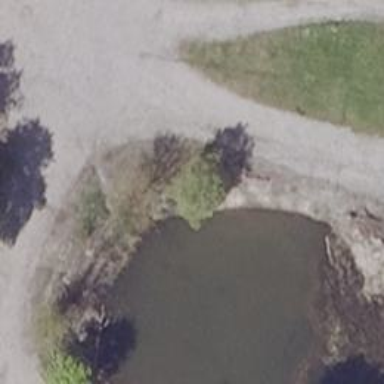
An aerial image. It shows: Fire water pond meant for emergency use.